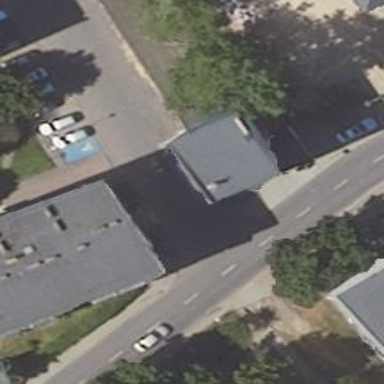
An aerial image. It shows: Beauty shop.